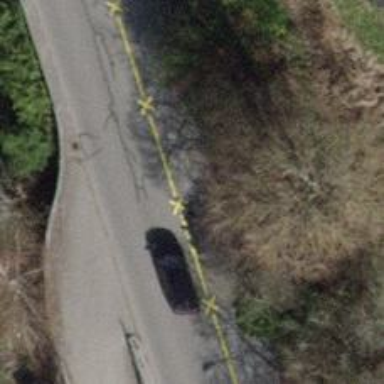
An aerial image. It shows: Kerb barrier.